Question: >
<URL>
How does <URL> manage to make text selection pink, rather than my browser default of blue?

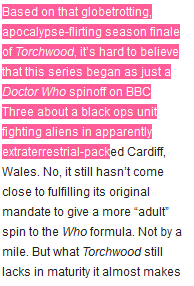
Answer: It seems to be defined through the '::selection' pseudo-element:
'''
::selection {
background: #FF5E99;
color: white;
text-shadow: none;
}
'''
See <URL>
- - '::-moz-selection'-